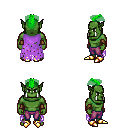
a pixel art fantasy rpg character, male body template, orc, green skin, maroon tattered cape, magenta pants, green short mohawk hairstyle, cloth bracers, gold boots, four views (front, back, left, right), 2x2 character sprite sheet, small pixel art, hard edges, no anti-aliasing